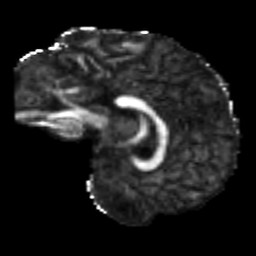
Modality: FA
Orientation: sagittal
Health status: ill
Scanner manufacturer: siemens
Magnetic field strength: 3 T
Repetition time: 6.8 s
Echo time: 0.097 s